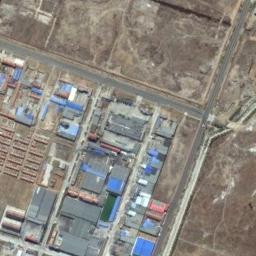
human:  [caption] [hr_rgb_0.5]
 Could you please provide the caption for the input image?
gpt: The industrial area with lots of workshops of different colors and sizes is surrounded by the wasteland .

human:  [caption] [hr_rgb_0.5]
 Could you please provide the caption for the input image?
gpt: Industrial areas have different building sizes .

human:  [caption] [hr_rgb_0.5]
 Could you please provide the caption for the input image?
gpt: There are factories and roads in an industrial area and there are many free lots .

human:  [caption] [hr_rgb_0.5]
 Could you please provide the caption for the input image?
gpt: Many houses of different shapes and sizes are in the industrial area .

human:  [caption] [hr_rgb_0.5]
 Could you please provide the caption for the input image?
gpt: There are some buildings on the industrial area with brown barelands around .